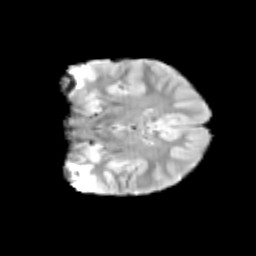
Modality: T2w
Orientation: coronal
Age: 12
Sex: female
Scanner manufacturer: siemens
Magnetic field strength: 3 T
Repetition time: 3.8 s
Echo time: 0.07 s